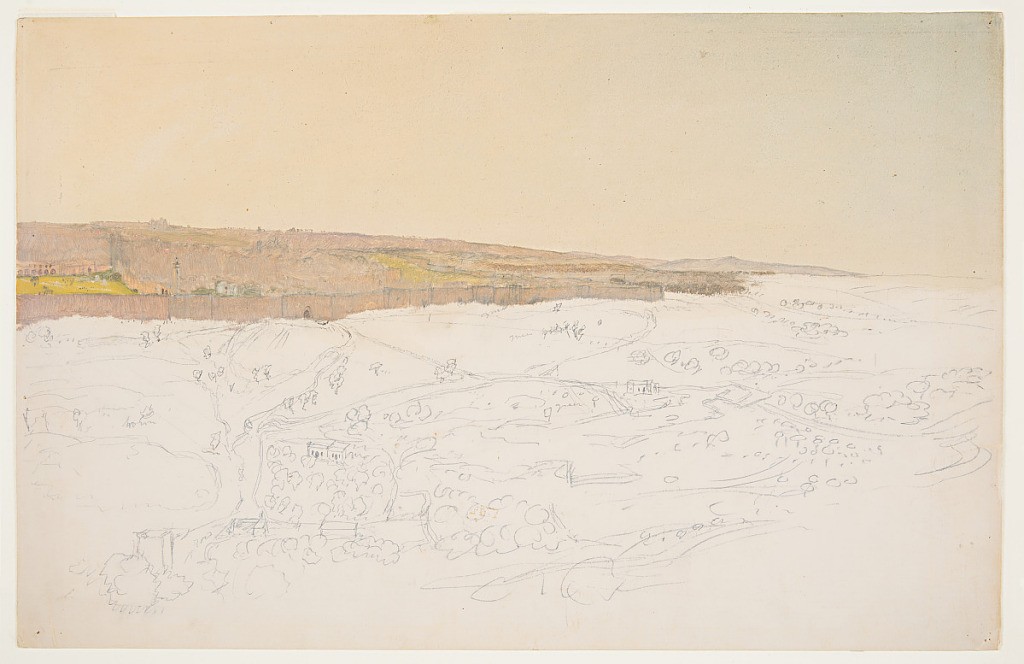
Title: Jerusalem from the Mount of Olives, Part Two
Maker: Frederic Edwin Church, American, 1826–1900
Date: March 27-31, 1868
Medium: Oil and graphite on paperboard
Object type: Drawing
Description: Landscape study showing a northwest-facing view of Jerusalem and the Garden of Gethsemane from the Mount of Olives. In the foreground, the lush vegetation and numerous trees of the Garden are visible, with the Tomb of the Virgin possibly shown at lower center left. Another structure is visible at center. Beyond, the eastern wall of Jerusalem stretches across the middle distance, with the Lion's Gate and the Bab al-Asbat minaret of the Al-Aqsa mosque visible at left. A corner of the Temple Mount complex is also shown here, with the rest of the city extending toward the horizon. Mountains and hills are shown along the horizon at right. Lower half of composition rendered only in graphite.